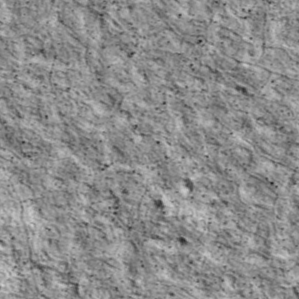
Label: non_frost